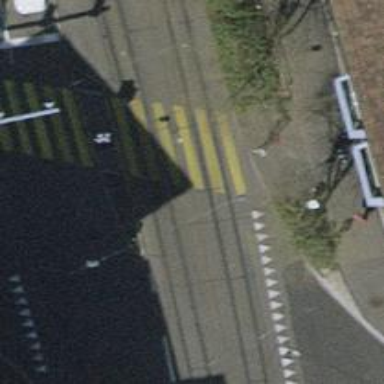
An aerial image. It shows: Zebra crossing controlled by traffic signals.